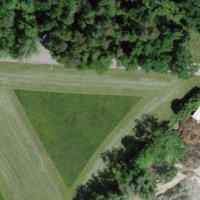
EUNIS habitat code: 25
Species observed at this site:
Rubus caesius
Lonicera acuminata